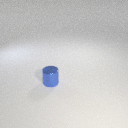
small blue metal cylinder